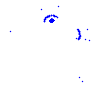
Particle: electron